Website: lowes
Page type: newsletter-management
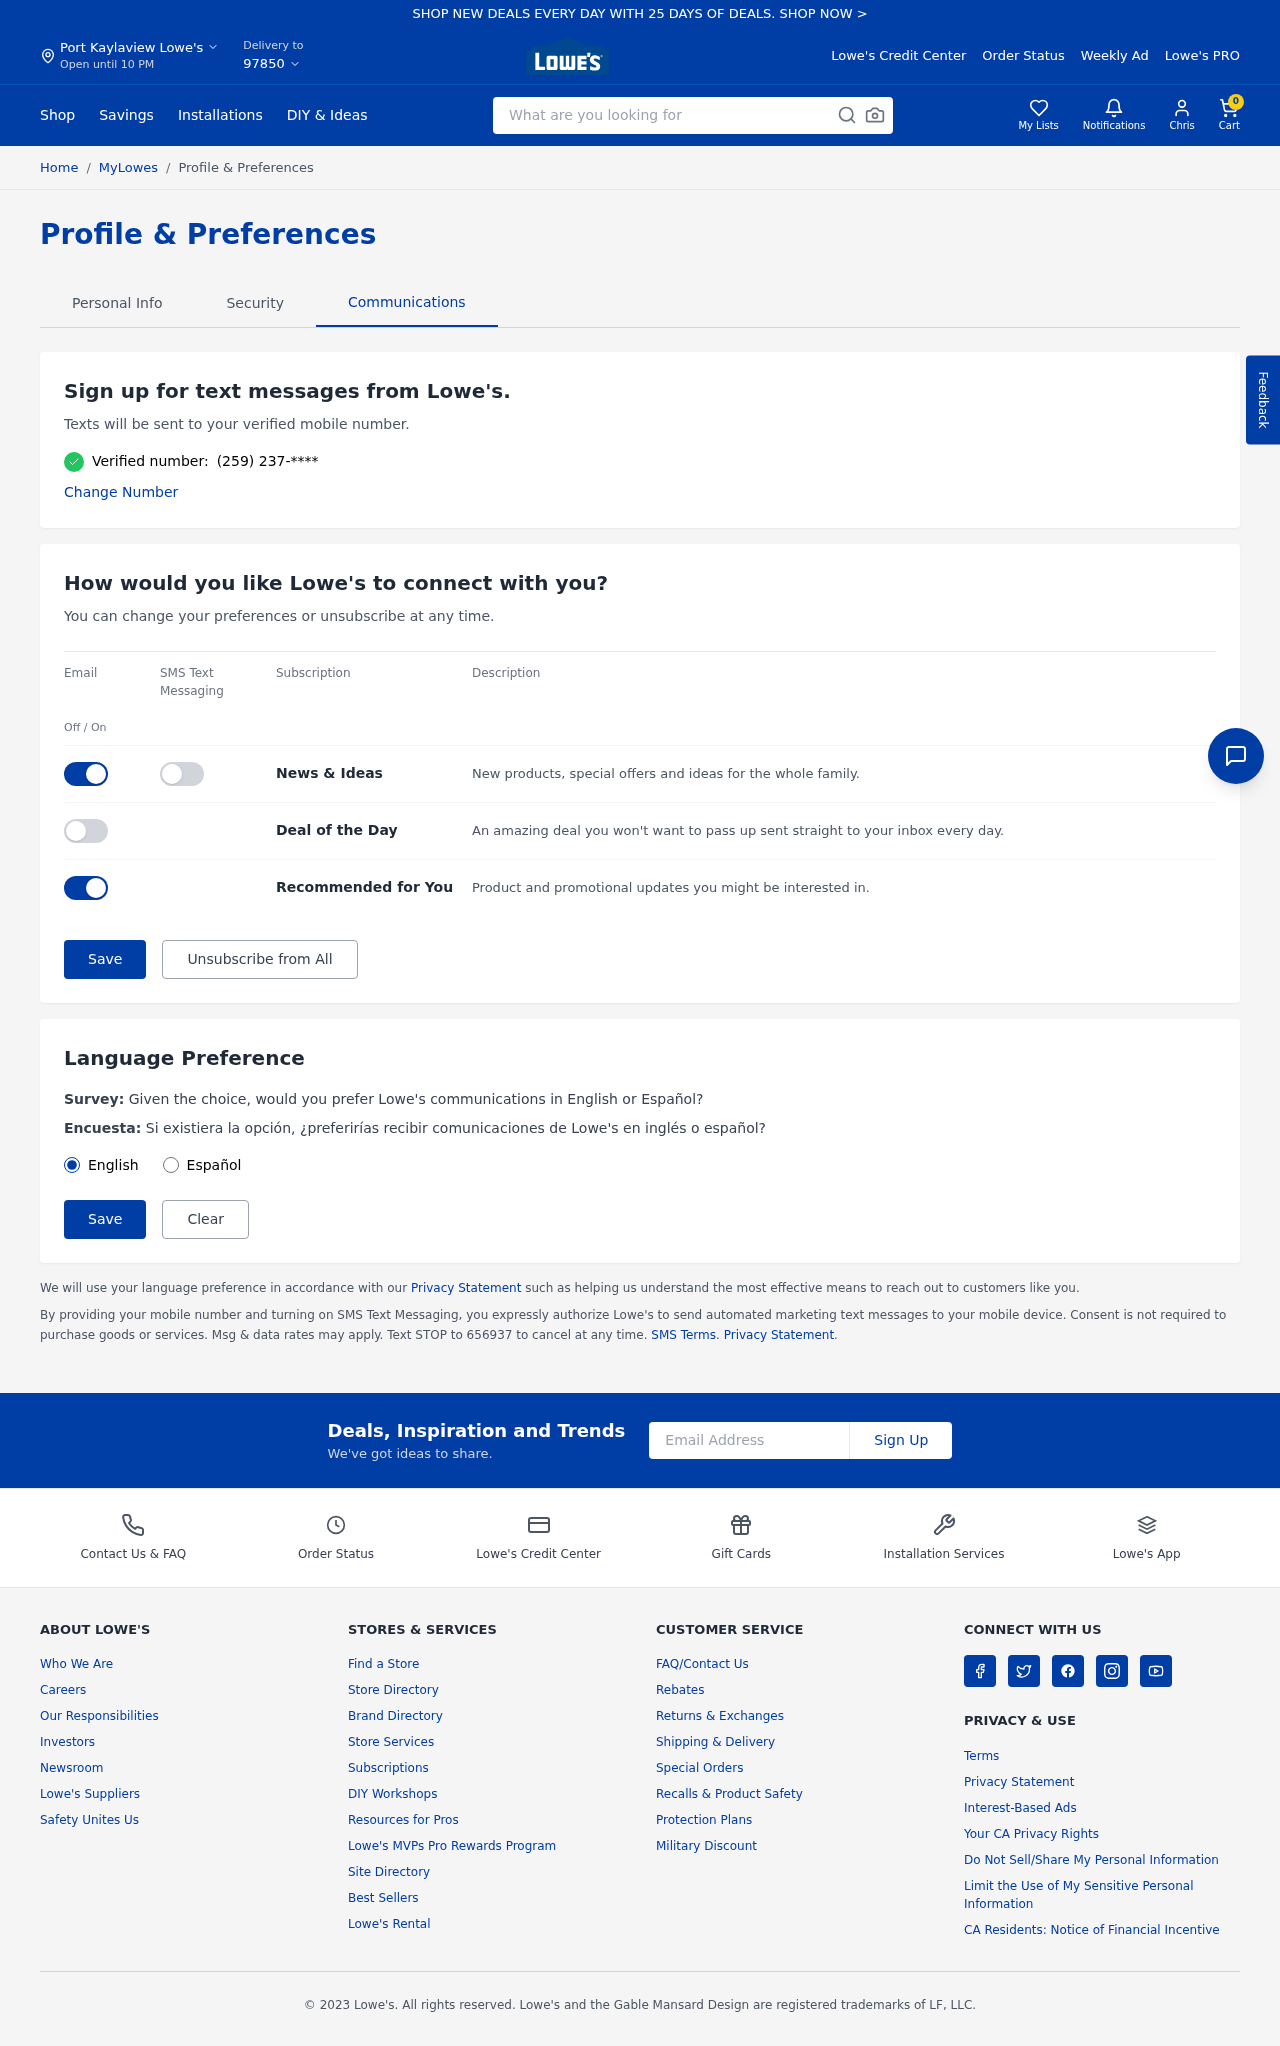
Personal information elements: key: PII_CITY
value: Port Kaylaview
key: PII_EMAIL
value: choffman@gmail.com
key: PII_FIRSTNAME
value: Chris
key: PII_POSTCODE
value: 97850
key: PII_PHONE
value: (259) 237
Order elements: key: ORDER_NUM_ITEMS
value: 0
Search elements: key: HEADER_SEARCH
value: What are you looking for